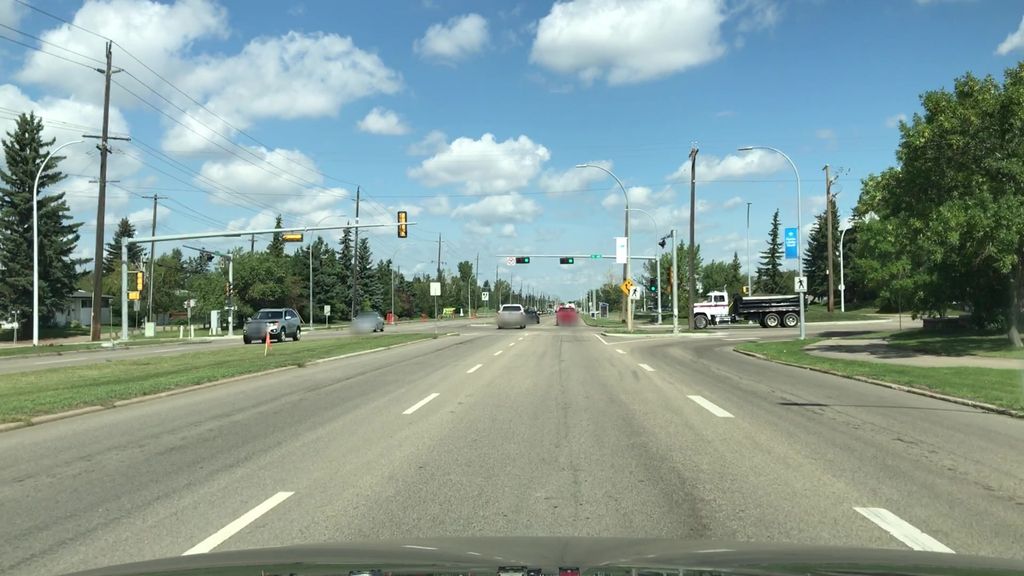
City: edmonton